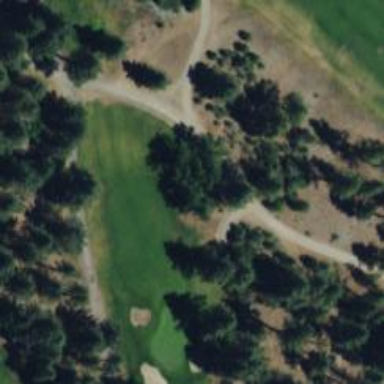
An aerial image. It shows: Path for both roads and golfers.